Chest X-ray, PA view. Patient: 62 years old, sex M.
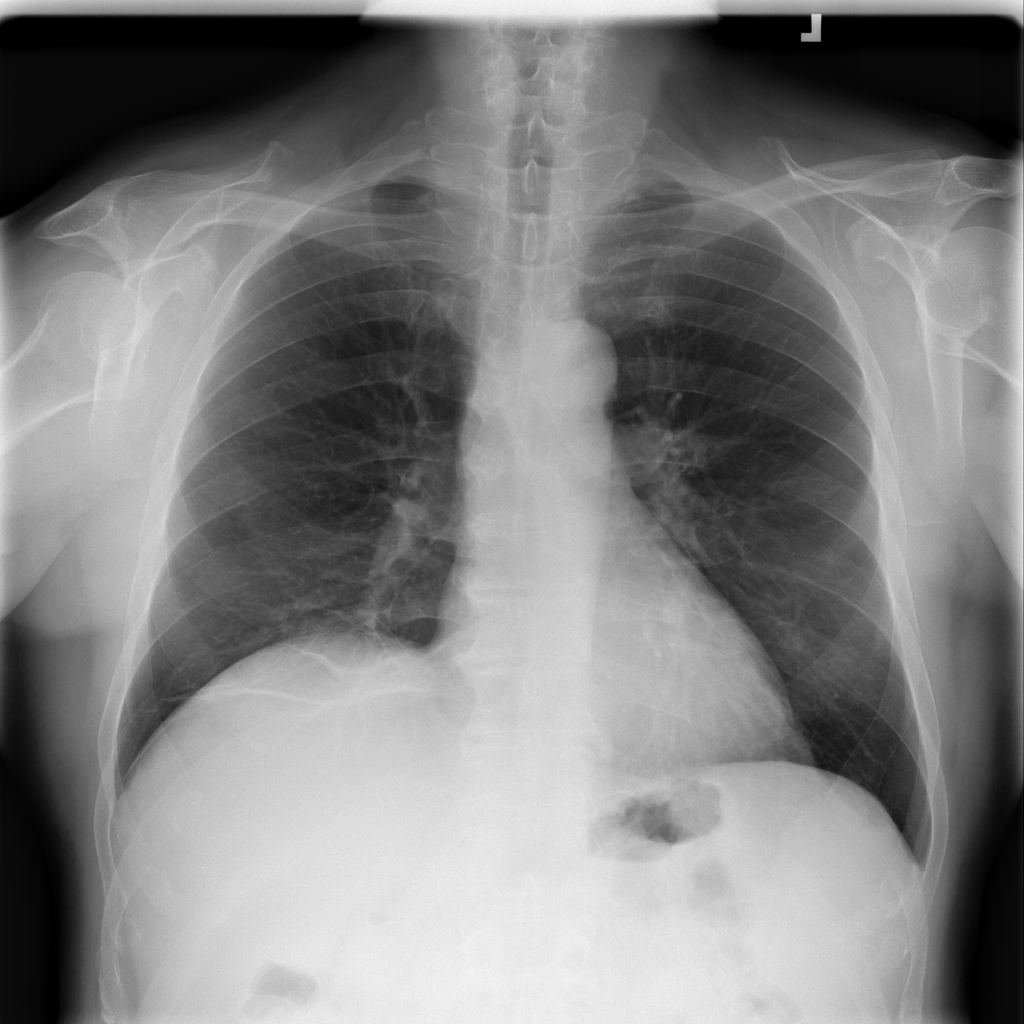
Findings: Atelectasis